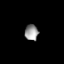
Tissue: skin
Cell type: Fibroblasts
Senescence score: 0.6744
Nuclear area (px): 205
Mean DAPI intensity: 153.873